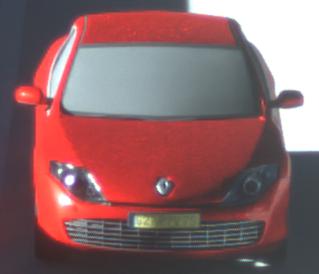
Make: Renault
Model: Laguna Coupé TCe 170
Detailed model: Laguna (III) Coupé
Model produced from: 2010/11
Model produced until: 2011/05
Doors: 2
Color: red
Road condition: dry road
Daytime: morning or afternoon
Contrast: high contrast